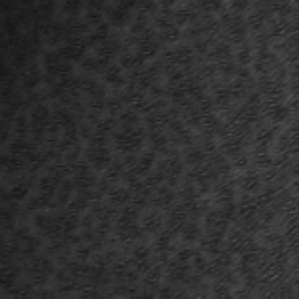
Label: frost